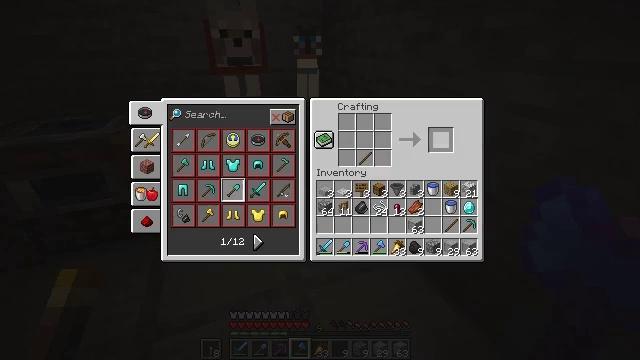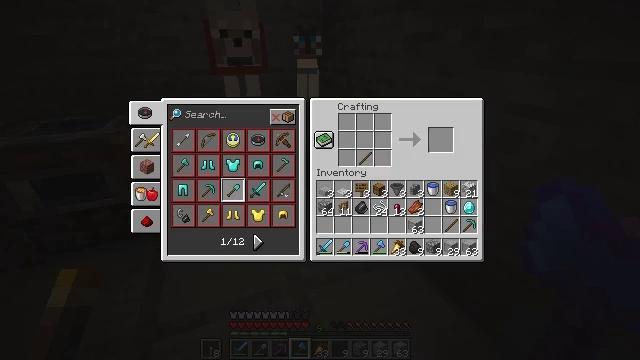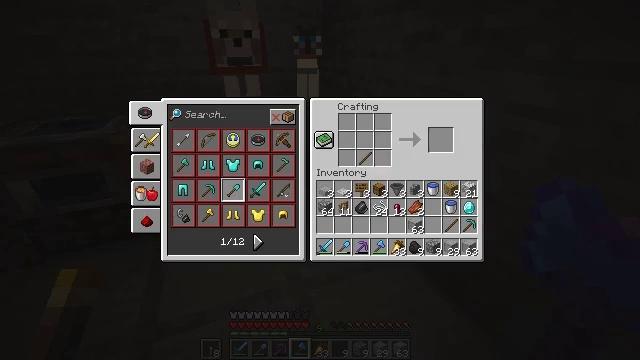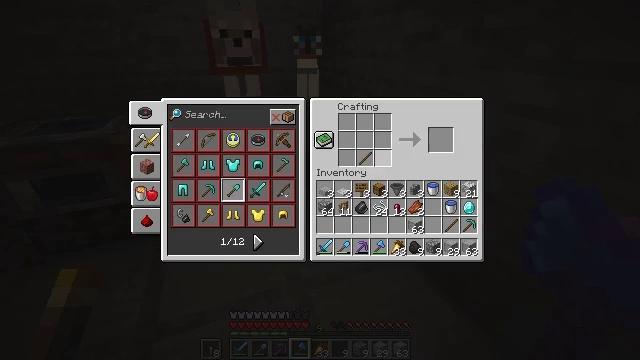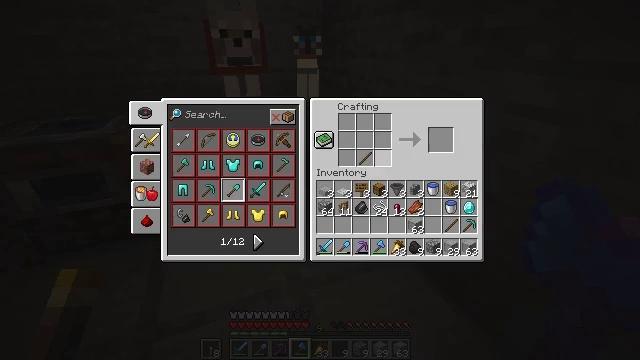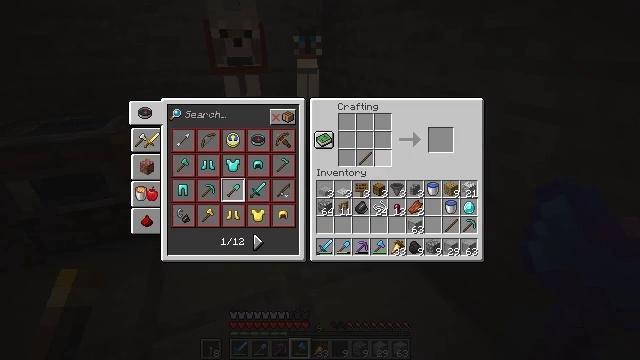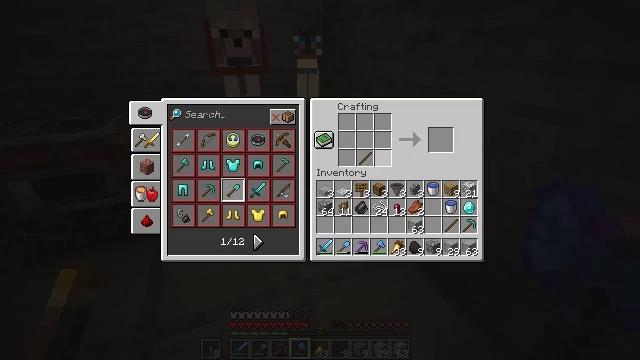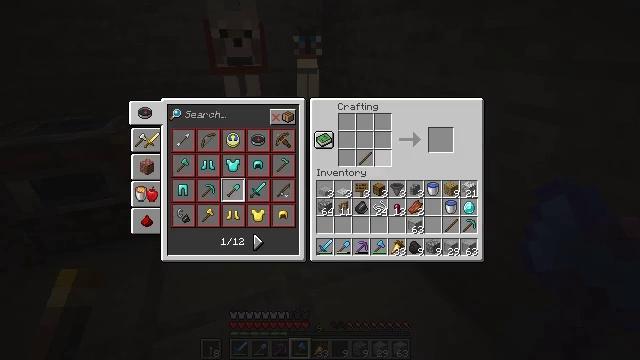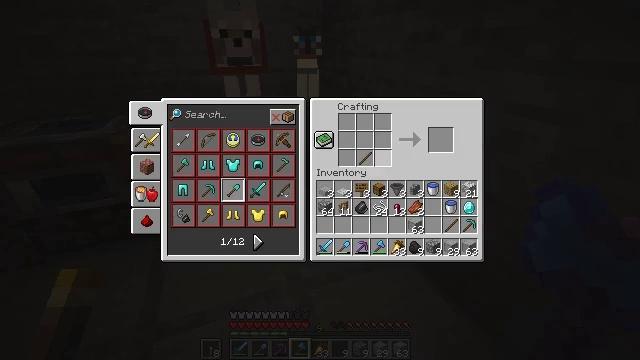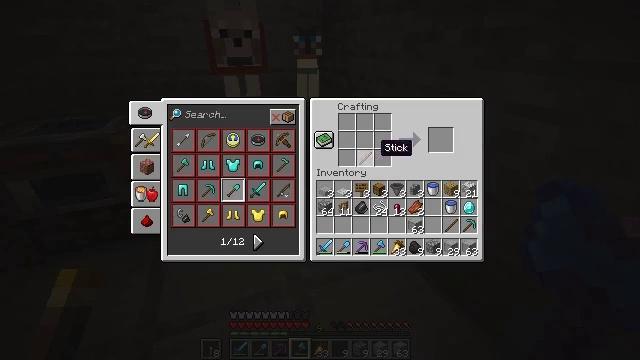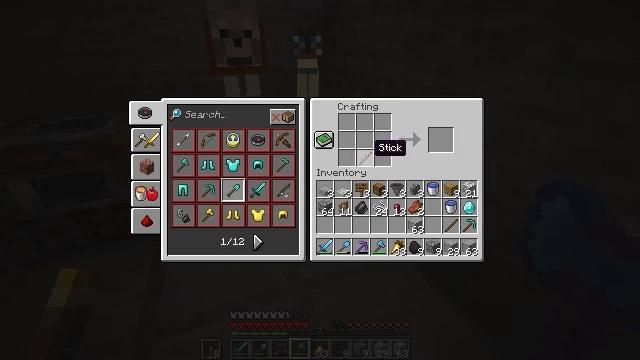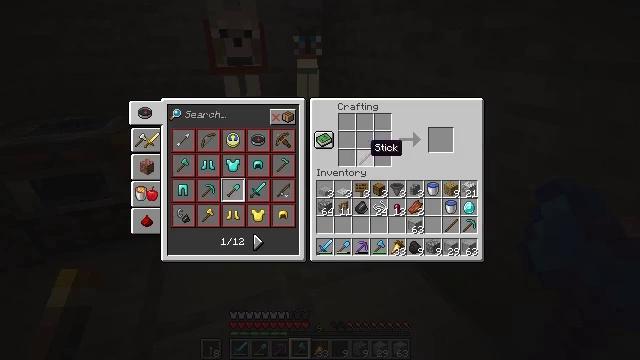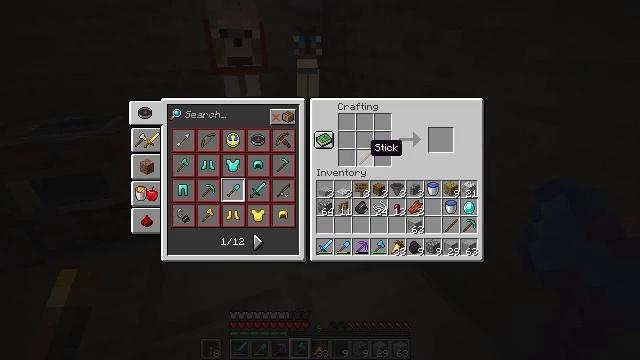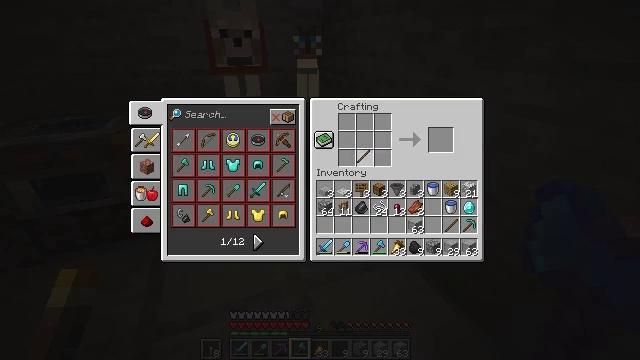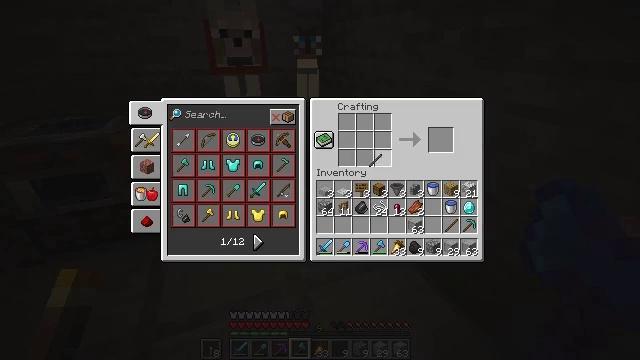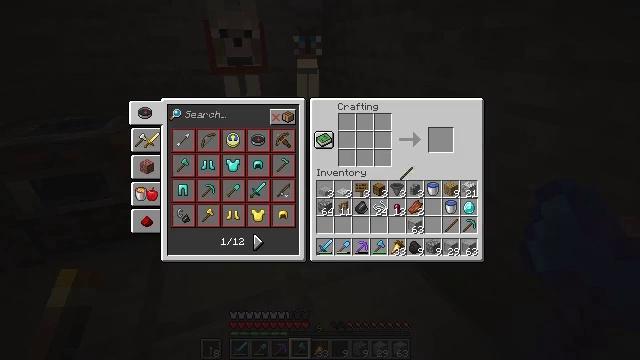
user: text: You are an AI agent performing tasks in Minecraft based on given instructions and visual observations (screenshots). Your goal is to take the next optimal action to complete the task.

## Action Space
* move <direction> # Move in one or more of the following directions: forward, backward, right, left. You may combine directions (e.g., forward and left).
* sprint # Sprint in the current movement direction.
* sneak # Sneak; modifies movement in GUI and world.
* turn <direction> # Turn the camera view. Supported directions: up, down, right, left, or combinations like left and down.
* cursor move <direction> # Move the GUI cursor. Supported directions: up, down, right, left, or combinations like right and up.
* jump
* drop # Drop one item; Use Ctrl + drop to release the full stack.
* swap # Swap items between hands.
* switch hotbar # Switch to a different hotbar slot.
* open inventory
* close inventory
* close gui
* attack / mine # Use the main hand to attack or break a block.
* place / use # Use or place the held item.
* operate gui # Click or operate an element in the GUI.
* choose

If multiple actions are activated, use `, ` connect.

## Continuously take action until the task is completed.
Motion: motion action
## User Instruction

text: Break the large fern to clear the space.
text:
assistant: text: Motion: sneak, turn left and down
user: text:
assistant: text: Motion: sneak, turn left
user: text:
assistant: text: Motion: sneak, turn left
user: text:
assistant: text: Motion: no_op
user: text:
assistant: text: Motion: no_op
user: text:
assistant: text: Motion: no_op
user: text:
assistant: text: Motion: no_op
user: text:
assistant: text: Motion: no_op
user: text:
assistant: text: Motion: no_op
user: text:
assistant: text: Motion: no_op
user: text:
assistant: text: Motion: no_op
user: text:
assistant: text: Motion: no_op
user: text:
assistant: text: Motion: attack / mine
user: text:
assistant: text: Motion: turn right, attack / mine
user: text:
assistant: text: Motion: turn right and down
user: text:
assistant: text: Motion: turn right and down
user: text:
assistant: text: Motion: no_op
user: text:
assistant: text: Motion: turn down
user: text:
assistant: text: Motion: no_op
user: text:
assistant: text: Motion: no_op
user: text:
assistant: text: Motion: no_op
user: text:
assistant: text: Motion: no_op
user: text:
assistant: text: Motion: no_op
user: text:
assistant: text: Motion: no_op
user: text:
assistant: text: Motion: no_op
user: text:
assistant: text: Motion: no_op
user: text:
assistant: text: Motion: no_op
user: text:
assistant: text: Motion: no_op
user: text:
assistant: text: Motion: attack / mine
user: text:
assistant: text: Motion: attack / mine